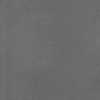
Atmospheric dust classification: dusty